Interaction volume radius: 10 \u00c5
Interaction volume height: 20 \u00c5
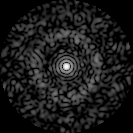
Disorder parameter: 0.793